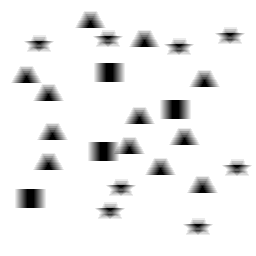
Squares: 4
Triangles: 12
Stars: 8
Total shapes: 24